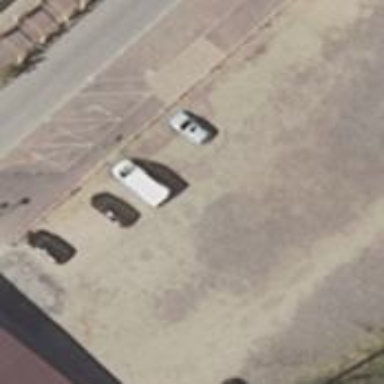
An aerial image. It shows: Taxi stand.